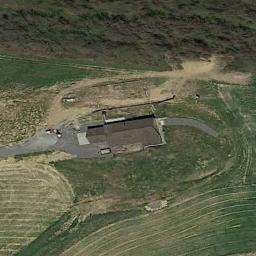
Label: sparse_residential